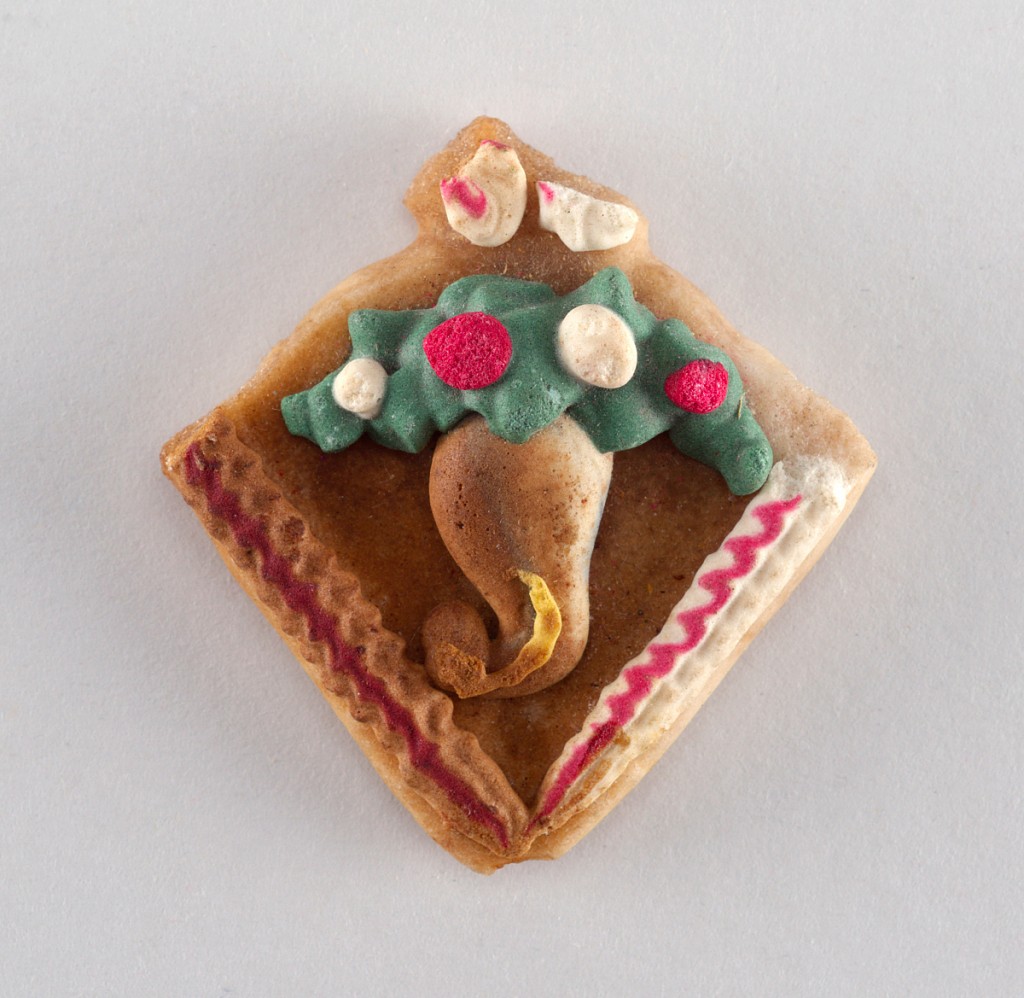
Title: Ornament, Christmas tree
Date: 1850–99
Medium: Dough
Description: Yellow and red apple.